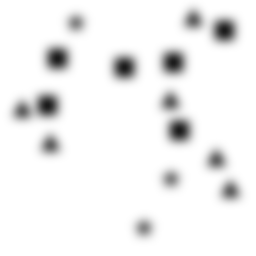
Squares: 6
Triangles: 6
Stars: 3
Total shapes: 15